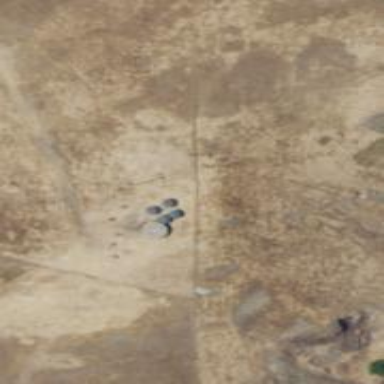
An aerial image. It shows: Storage tank with man-made structure.